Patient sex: F
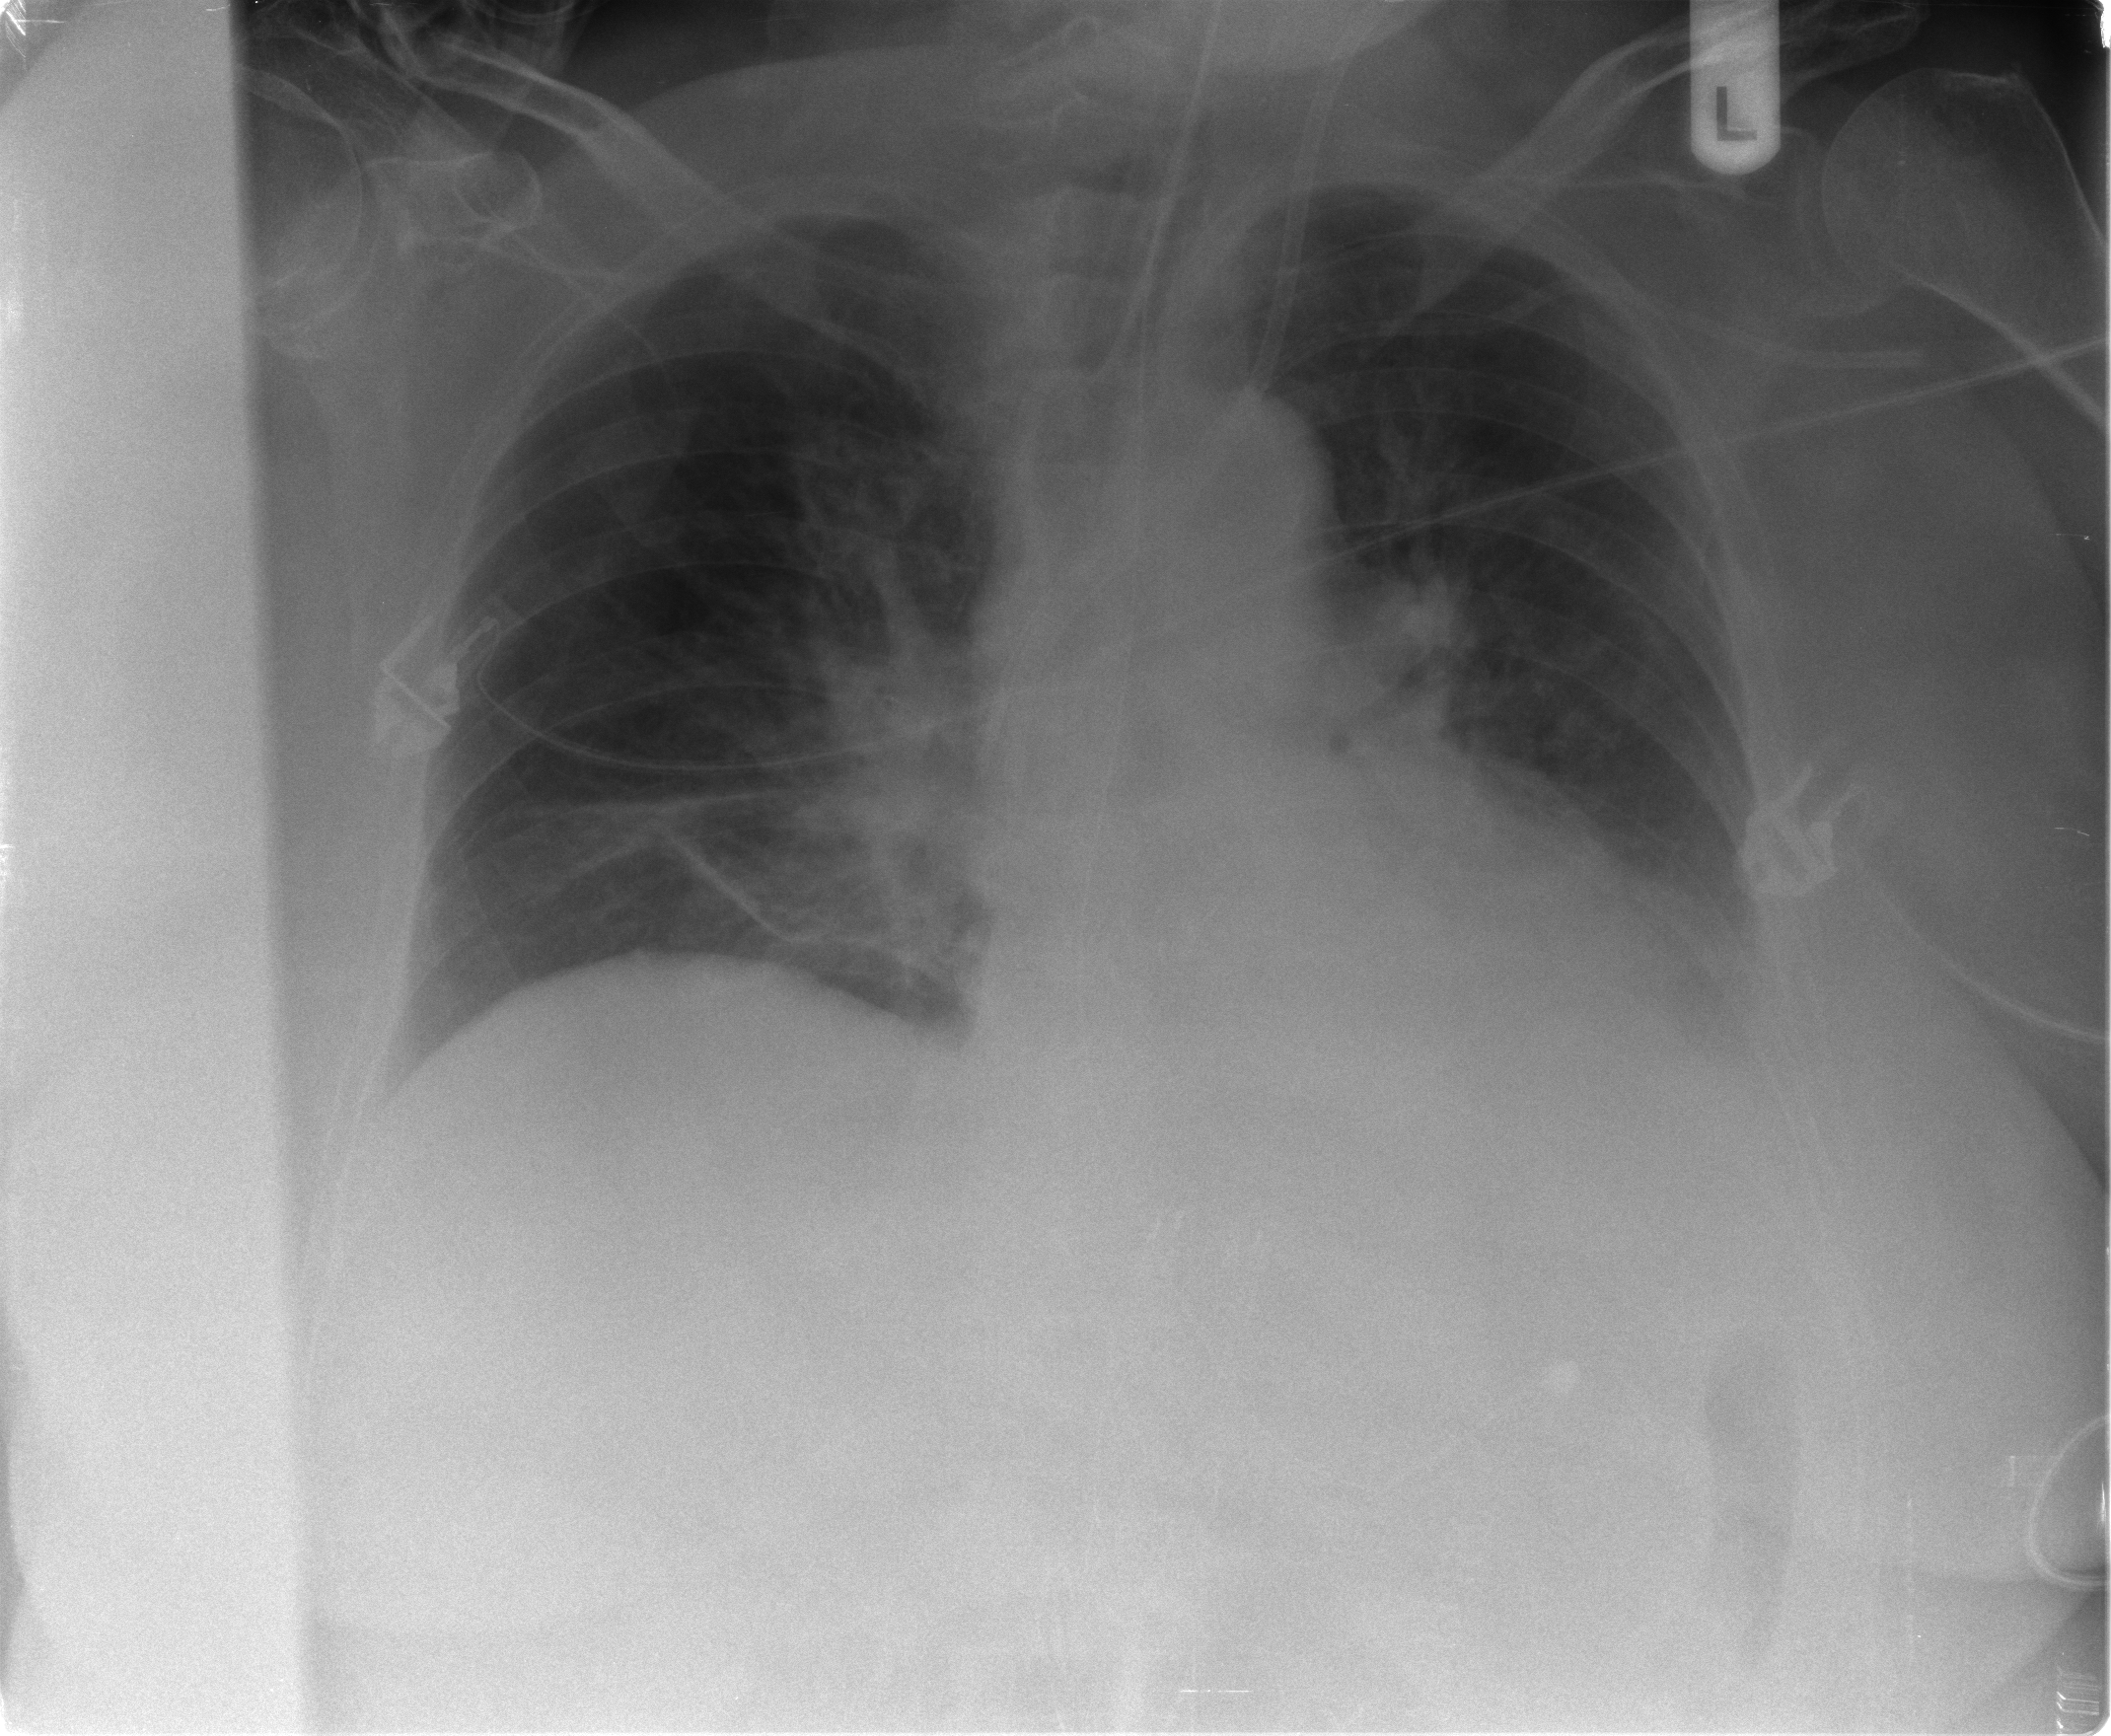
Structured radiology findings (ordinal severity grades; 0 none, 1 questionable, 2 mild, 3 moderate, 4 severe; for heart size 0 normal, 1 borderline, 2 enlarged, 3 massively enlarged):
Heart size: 0
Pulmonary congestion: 3
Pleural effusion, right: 2
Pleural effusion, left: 3
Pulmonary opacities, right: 0
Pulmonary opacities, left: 0
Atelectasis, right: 0
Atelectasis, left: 2